Question: I don't know what's going wrong here. The crash happens when switching back and forth between views.
Here's what instruments gives me:

Clicking into it references this code with the first action :
'''
-(IBAction)pushnews; {
NewsViewController *news = [[[NewsViewController alloc]init]autorelease];
news.title =@"Page";
[self.navigationController pushViewController:news animated:YES]; }
'''
I use autorelease sometimes but usually I just release it my self. Should I get rid of autorelease and add '[news retain]'
What am I doing wrong?
---
Edit based on answers:
Following EmptyStack's Advice: ViewWillDisappear Code looks like this:
'''
- (void)viewWillDisappear:(BOOL)animated {
webView.delegate = nil; }
'''
This seems to resolve issues (pending more testing)
In viewdidload I said: webView.delegate = self;, which may have been the issue!
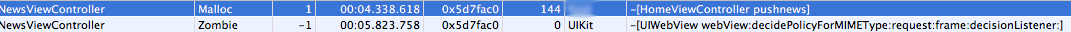
Answer: My guess is that, there is a in , and it is causing the crash. It is possible that, a delegate method of web view is called after the web view is released. If so, try to set'webView.delegate = nil;' in method.